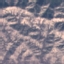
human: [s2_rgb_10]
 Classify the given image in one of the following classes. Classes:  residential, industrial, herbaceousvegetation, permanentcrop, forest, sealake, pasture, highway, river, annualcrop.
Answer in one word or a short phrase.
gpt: HerbaceousVegetation